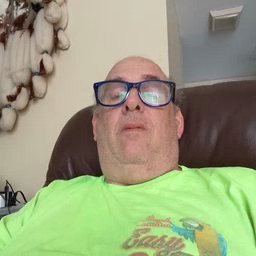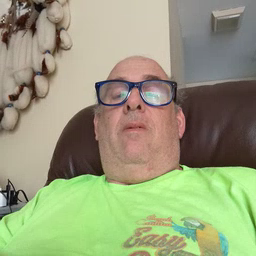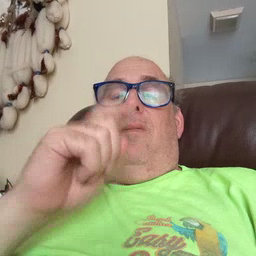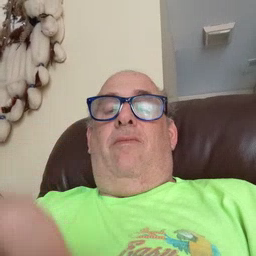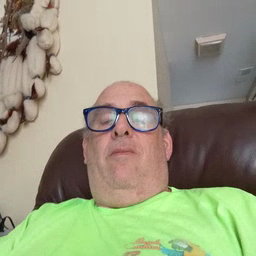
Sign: gift